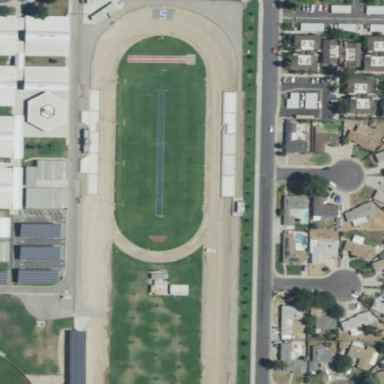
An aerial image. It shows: Track located within leisure land area.